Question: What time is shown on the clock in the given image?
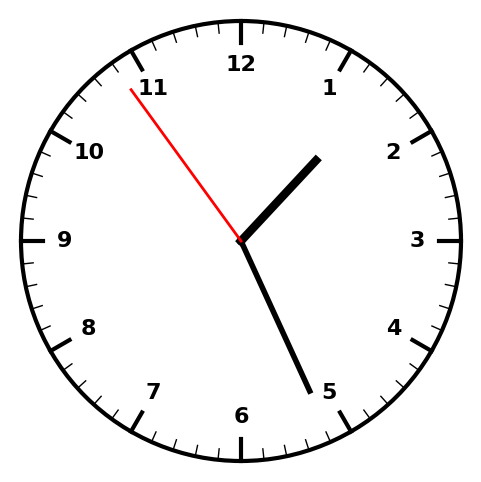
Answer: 01:25:54